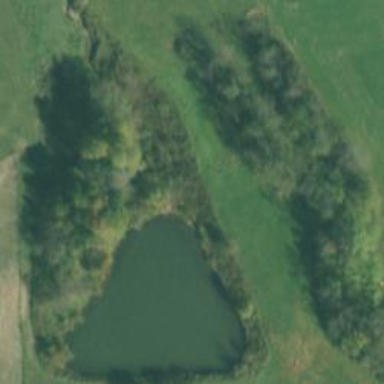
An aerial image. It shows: Beautiful lake surrounded by nature.